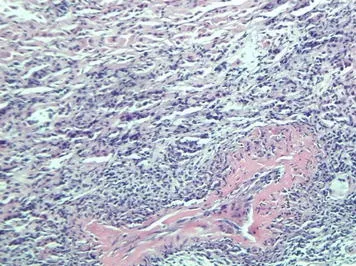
Light microscopy imaging of the renal biopsy demonstrating a medium sized vasculitis. Original magnification x100, using Haematoxylin-eosin stain.
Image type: pathology (h&e)